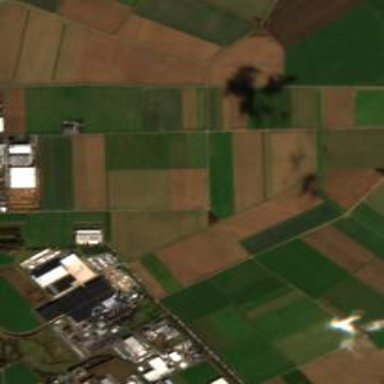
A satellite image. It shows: Picturesque farmland scene.